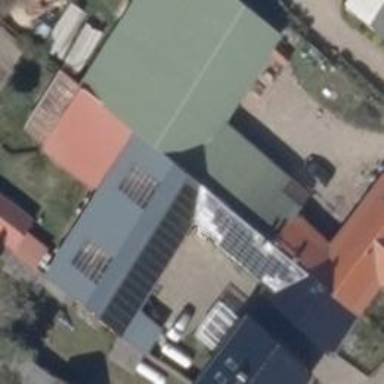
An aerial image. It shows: Solar photovoltaic panel generator producing electricity in small installation.